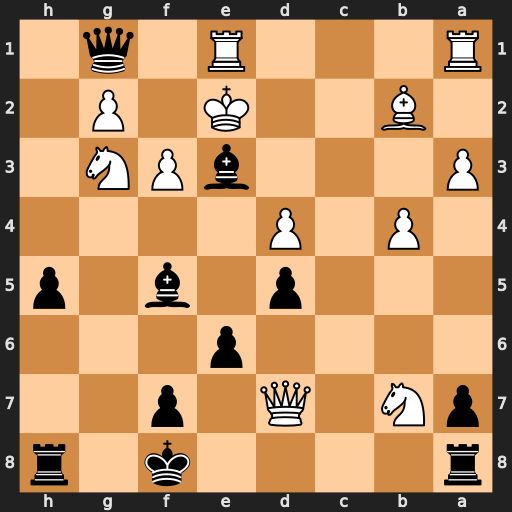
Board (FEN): r4k1r/pN1Q1p2/4p3/3p1b1p/1P1P4/P3bPN1/1B2K1P1/R3R1q1
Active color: b
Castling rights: -
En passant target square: -
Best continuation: Qf2+ Kd1 Qd2#